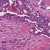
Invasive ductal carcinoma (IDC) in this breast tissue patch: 1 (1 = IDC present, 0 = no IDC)